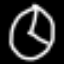
Label: clock